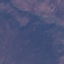
Label: HerbaceousVegetation